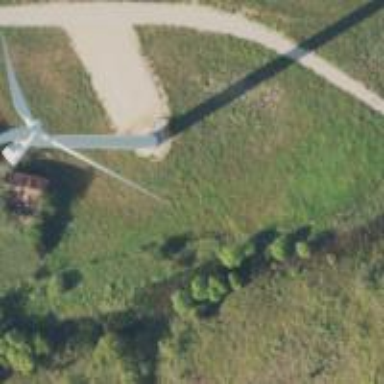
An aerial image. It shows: Wind turbine generator made by Vestas. The generator utilizes wind as its power source and belongs to the horizontal axis type.